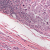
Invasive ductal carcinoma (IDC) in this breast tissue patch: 1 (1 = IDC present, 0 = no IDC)